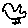
Label: bird